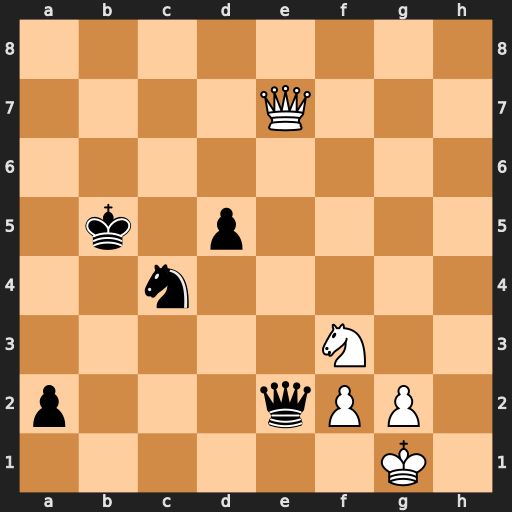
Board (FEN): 8/4Q3/8/1k1p4/2n5/5N2/p3qPP1/6K1
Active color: w
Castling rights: -
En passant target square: -
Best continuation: Nd4+ Ka4 Qd7+ Ka3 Qa7+